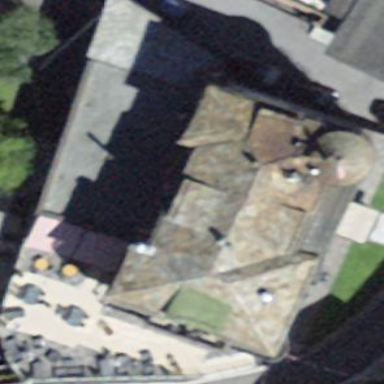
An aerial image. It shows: Hotel building.